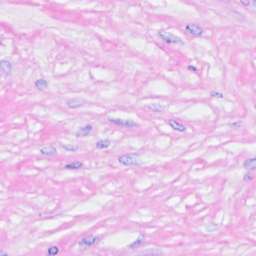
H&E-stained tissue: Breast